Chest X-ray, PA view. Patient: 67 years old, sex M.
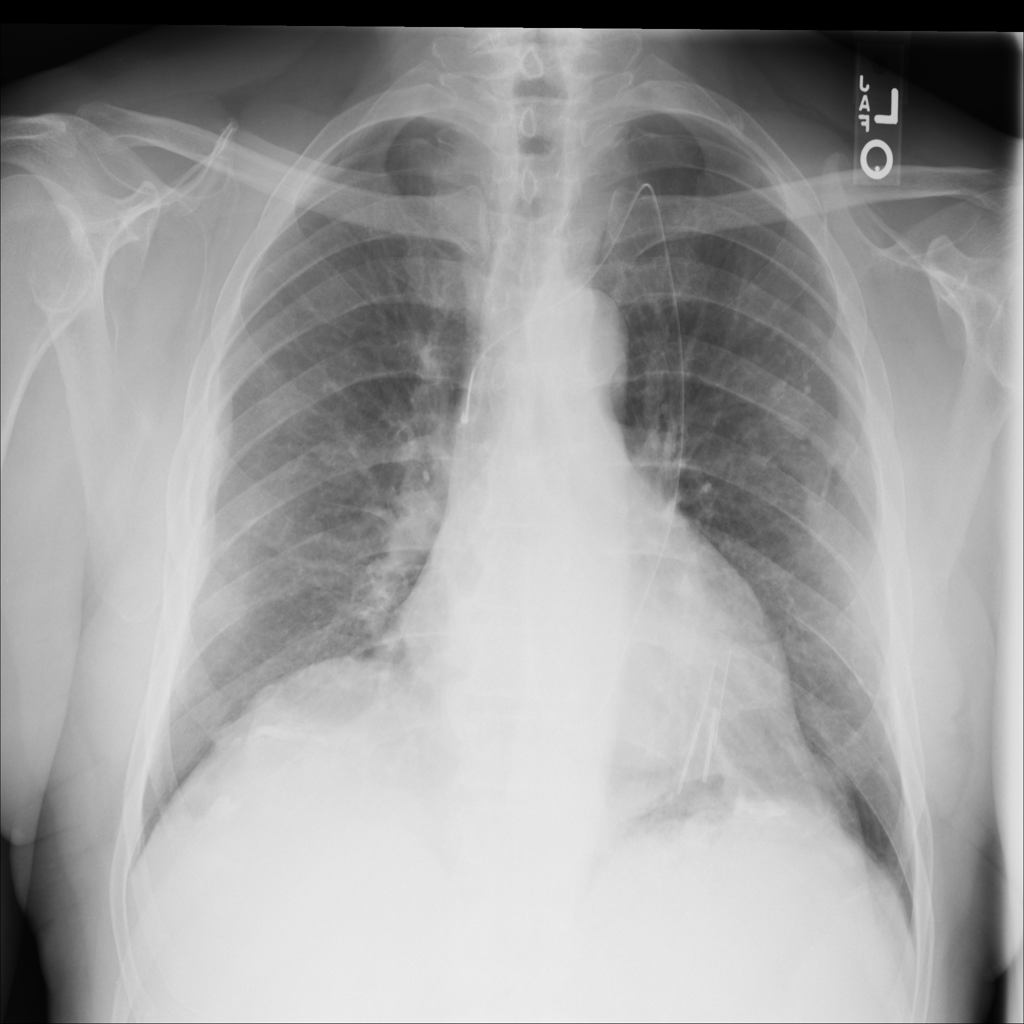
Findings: Cardiomegaly